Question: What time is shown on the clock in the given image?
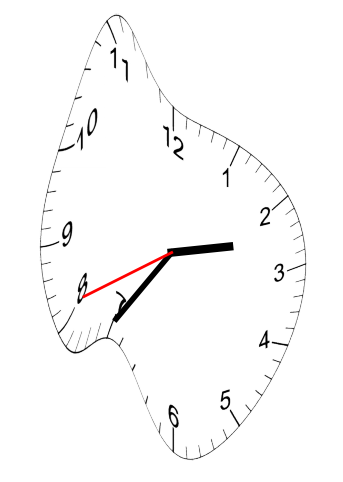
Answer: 02:35:41